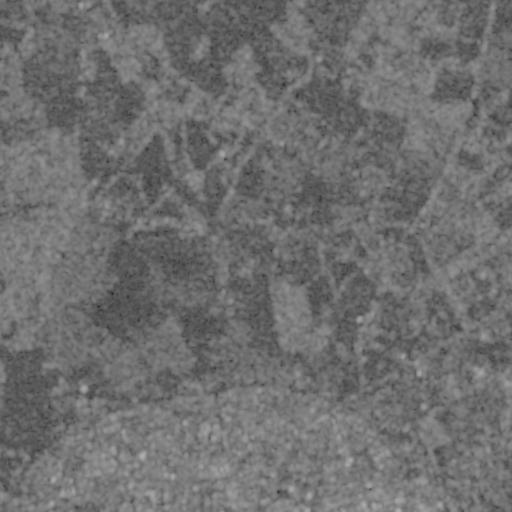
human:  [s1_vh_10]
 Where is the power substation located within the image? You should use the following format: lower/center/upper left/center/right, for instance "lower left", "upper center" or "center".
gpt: The power substation is located in the center of the image.
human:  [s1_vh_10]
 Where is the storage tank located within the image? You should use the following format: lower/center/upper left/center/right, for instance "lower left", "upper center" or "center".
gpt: The storage tank is located in the center of the image.
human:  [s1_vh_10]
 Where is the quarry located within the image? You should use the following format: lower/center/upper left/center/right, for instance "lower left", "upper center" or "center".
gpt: There is no quarry in the image.

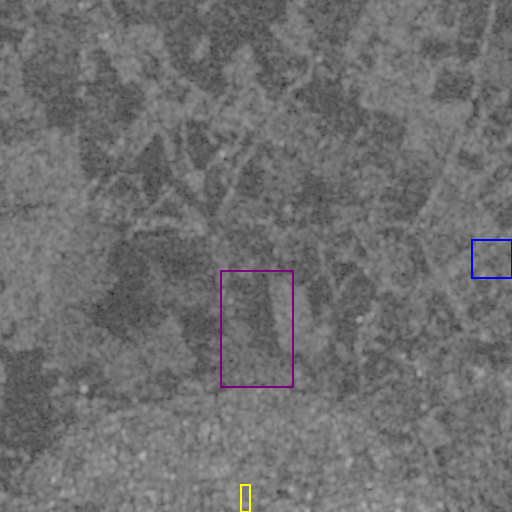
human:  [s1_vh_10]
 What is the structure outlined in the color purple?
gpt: The structure outlined in purple is a crop field.
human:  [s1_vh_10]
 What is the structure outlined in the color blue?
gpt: The structure outlined in blue is a park.
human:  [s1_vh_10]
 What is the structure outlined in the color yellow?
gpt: The structure outlined in yellow is a parking lot.
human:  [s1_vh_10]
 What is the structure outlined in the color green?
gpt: There is no green outline.